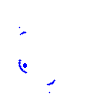
Particle: proton